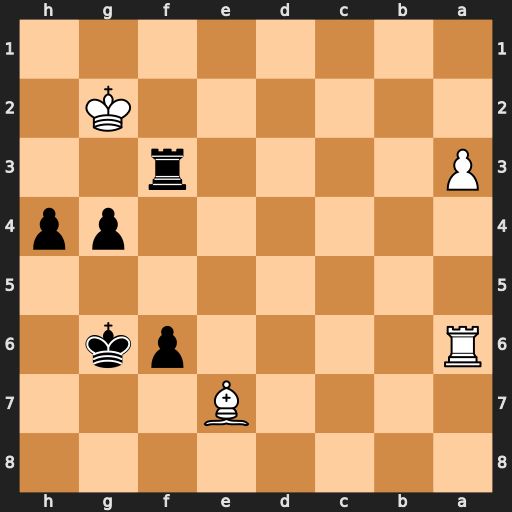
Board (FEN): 8/4B3/R4pk1/8/6pp/P4r2/6K1/8
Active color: b
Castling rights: -
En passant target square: -
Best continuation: h3+ Kh2 Rf2+